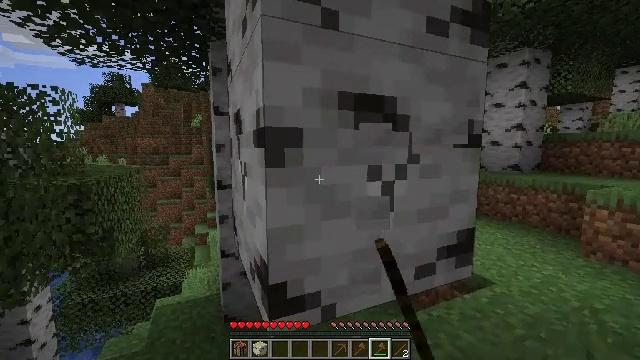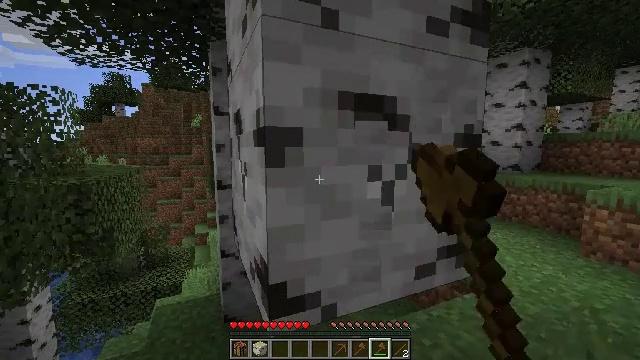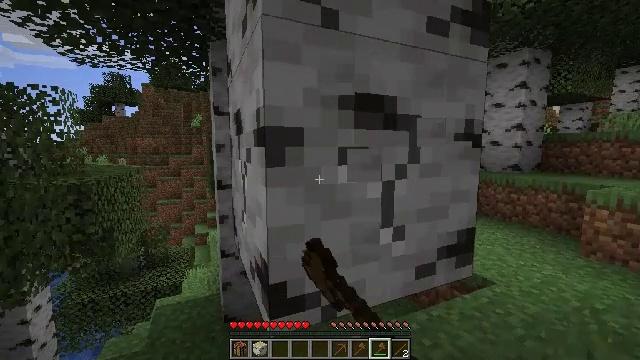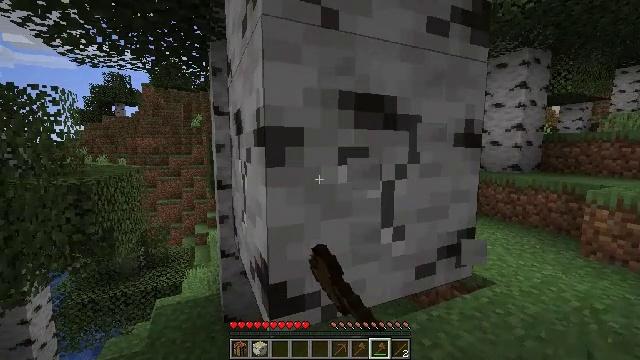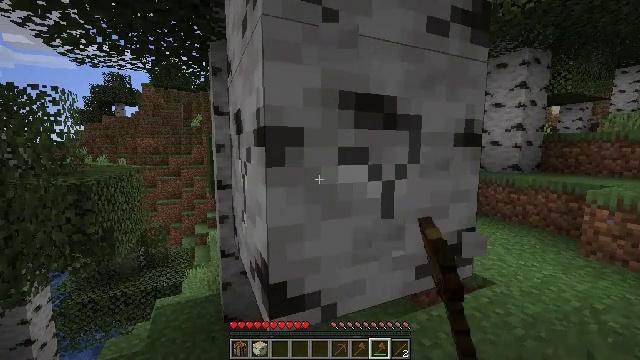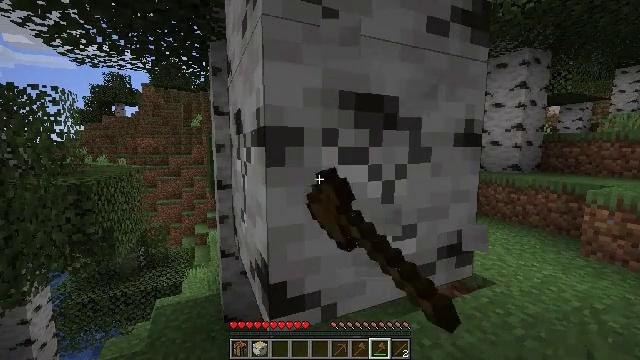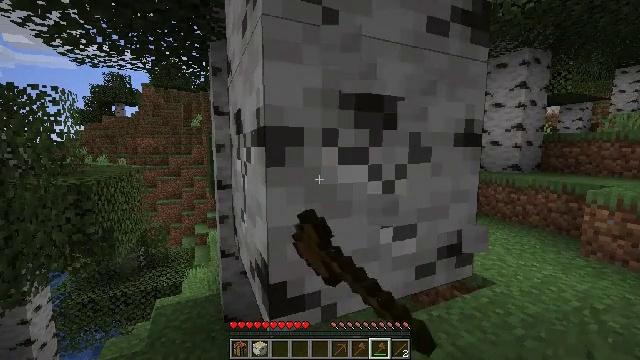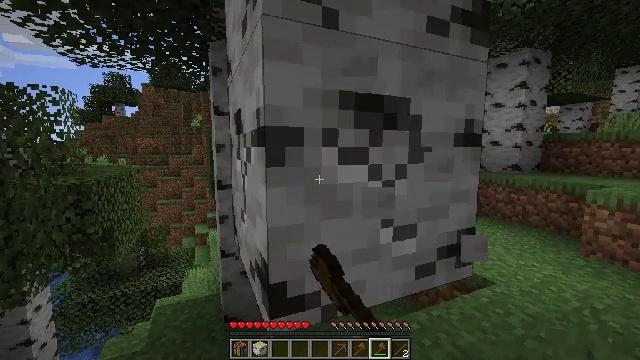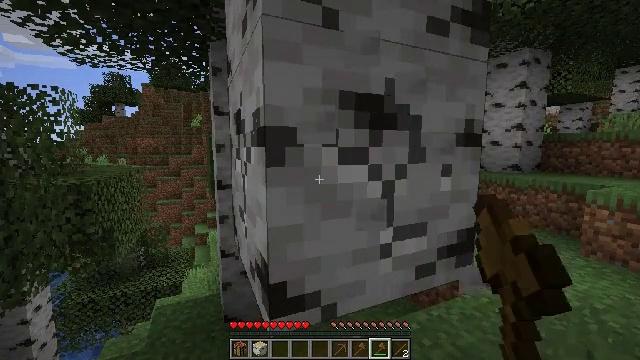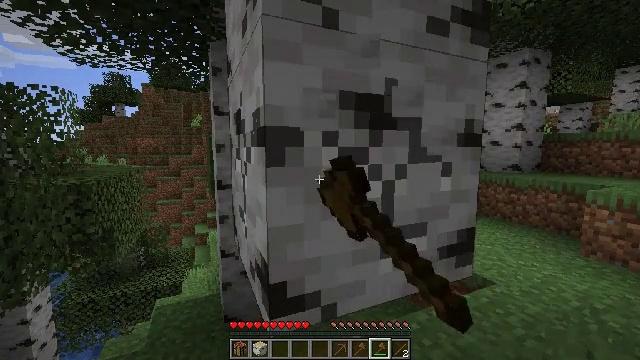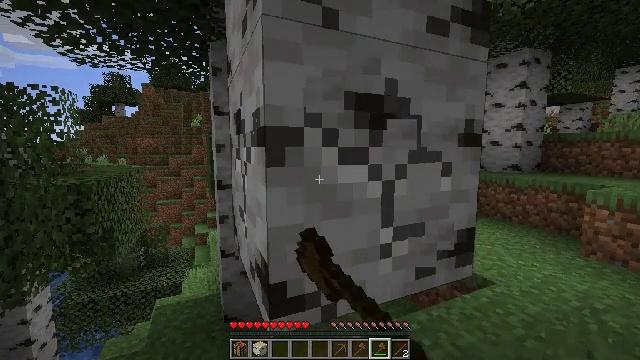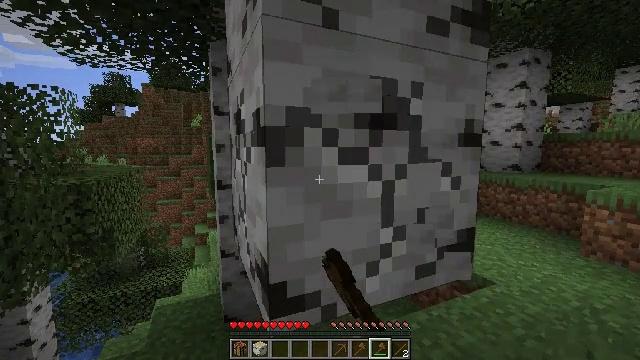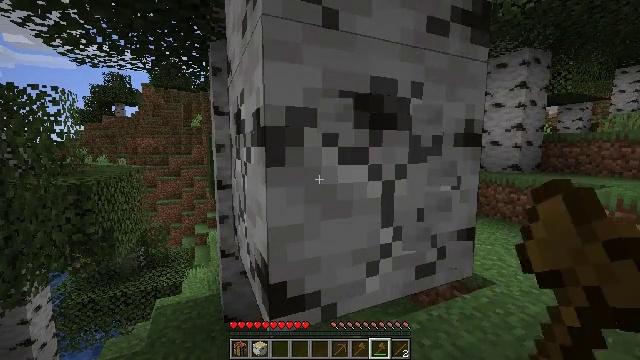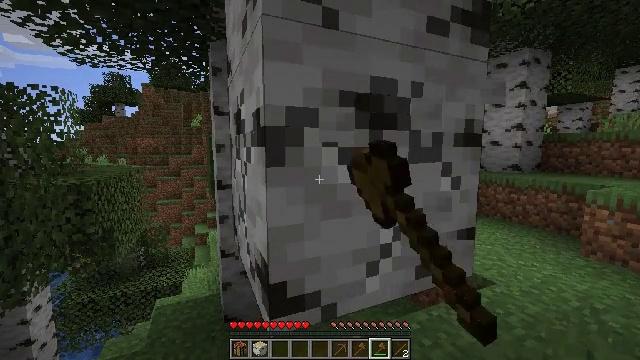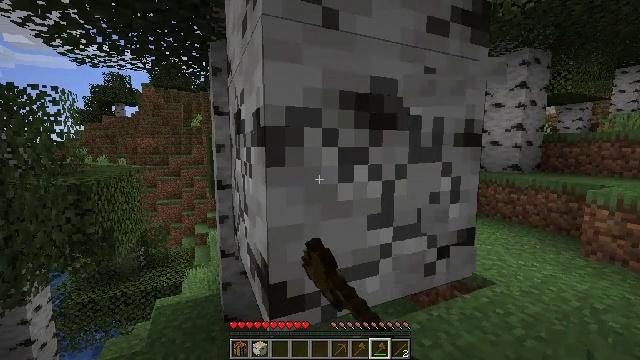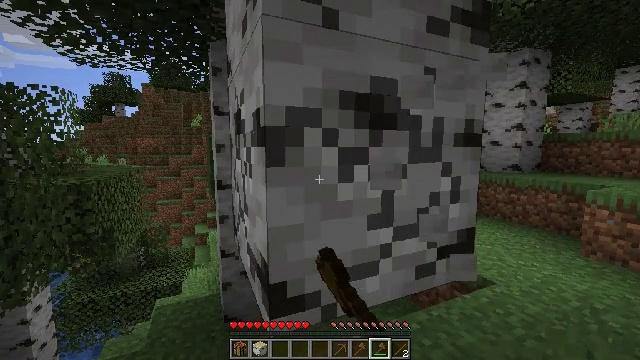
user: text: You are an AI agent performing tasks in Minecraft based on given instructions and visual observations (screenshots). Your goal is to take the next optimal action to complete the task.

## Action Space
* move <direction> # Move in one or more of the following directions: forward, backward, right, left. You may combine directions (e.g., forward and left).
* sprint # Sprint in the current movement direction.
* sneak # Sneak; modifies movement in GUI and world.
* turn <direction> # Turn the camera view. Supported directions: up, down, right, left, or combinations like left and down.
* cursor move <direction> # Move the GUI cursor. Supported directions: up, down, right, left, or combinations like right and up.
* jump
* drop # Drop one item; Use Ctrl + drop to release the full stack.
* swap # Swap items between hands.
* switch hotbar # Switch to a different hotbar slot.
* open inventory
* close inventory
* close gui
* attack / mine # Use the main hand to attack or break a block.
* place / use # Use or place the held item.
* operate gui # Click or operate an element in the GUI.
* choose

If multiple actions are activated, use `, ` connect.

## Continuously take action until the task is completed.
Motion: motion action
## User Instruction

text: Break the birch log in the forest.
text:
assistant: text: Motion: attack / mine
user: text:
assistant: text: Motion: attack / mine
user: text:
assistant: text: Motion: attack / mine
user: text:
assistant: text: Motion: attack / mine
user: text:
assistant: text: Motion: attack / mine
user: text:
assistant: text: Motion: attack / mine
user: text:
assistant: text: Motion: attack / mine
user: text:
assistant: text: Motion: attack / mine
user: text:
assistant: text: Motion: attack / mine
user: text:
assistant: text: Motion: attack / mine
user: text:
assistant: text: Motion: attack / mine
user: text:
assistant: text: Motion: attack / mine
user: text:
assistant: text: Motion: attack / mine
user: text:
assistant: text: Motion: attack / mine
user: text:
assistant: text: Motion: attack / mine
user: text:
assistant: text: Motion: attack / mine
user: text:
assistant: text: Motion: attack / mine
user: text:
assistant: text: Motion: attack / mine
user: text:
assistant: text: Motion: attack / mine
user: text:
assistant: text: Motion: attack / mine
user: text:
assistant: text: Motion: attack / mine
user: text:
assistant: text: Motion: attack / mine
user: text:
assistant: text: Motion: attack / mine
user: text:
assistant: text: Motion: attack / mine
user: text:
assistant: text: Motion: attack / mine
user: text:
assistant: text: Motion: attack / mine
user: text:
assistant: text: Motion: attack / mine
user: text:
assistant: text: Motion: attack / mine
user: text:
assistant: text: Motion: attack / mine
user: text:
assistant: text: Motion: turn up, attack / mine